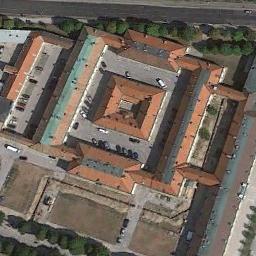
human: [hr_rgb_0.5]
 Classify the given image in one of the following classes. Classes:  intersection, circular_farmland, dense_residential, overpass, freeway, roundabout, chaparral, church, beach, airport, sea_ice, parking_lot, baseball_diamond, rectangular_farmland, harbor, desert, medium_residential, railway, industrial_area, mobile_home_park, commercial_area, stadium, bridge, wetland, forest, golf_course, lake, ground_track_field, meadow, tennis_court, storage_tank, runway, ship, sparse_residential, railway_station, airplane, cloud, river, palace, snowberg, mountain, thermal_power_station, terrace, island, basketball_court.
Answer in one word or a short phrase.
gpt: palace